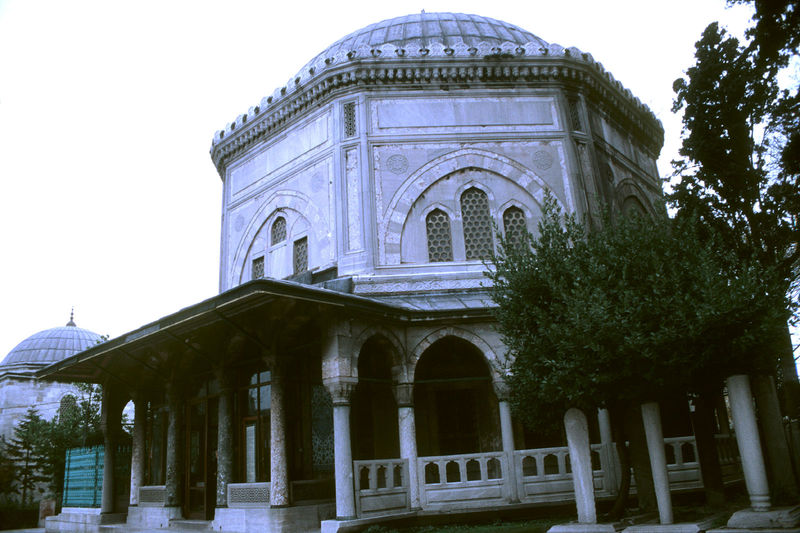
Titel: Süleymaniye-Moschee (Süleymaniye Camii)
Künstler: Koca Mimar Sinan
Standort: Istanbul (EU - Türkei)
Schlagwörter: baum, blau, himmel, weiß, bäume, grün, fenster, hell, säulen, dach, gebäude, haus, architektur, barock, stein, kirche, rund, vorbau, balkon, terrasse, ansicht, fassade, tag, rundbogen, kuppel, treppe, foto, eingang, kirch, moschee, orient, seite, kathedrale, rundbögen, kapelle, grünlich, tempel, vordach, baäume, sechseck, baptisterium, maurisch, hexagon